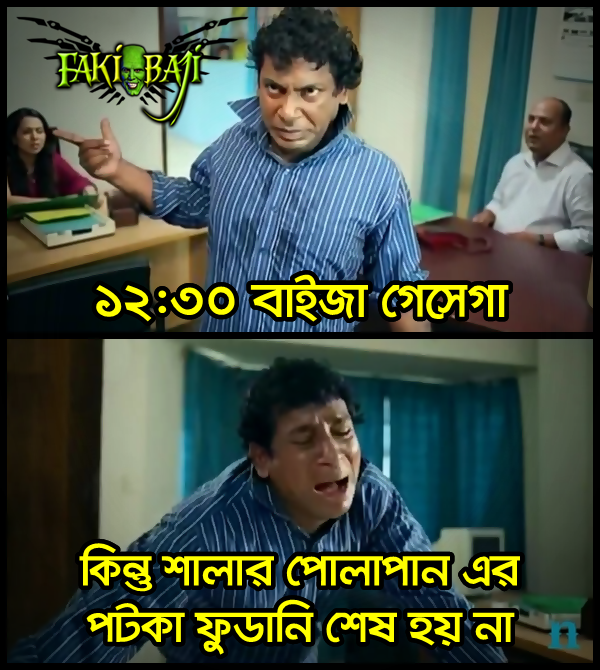
Text: ১২ : ৩০ বাইজা গেসেগা কিন্তু শালার পোলাপান এর পটকা ফুডানি শেষ হয় না
Label: Non Hate